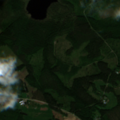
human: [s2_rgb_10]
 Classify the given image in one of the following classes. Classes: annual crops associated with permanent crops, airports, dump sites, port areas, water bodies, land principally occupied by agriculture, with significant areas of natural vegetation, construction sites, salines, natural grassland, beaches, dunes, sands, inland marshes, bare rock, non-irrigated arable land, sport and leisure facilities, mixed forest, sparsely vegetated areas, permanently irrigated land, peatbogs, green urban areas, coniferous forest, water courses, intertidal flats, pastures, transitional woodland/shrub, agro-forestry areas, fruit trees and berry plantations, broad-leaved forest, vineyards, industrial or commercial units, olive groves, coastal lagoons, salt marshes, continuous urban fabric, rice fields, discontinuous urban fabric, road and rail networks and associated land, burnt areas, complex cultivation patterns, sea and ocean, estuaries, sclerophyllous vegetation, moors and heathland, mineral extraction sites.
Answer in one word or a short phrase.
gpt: mixed forest, transitional woodland/shrub